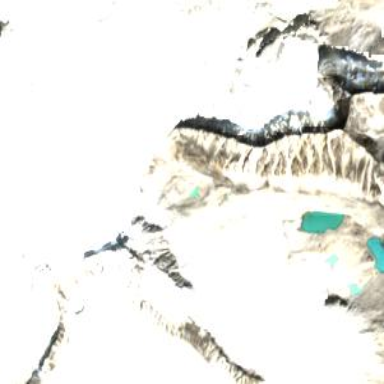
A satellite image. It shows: Majestic glacier in the distance.